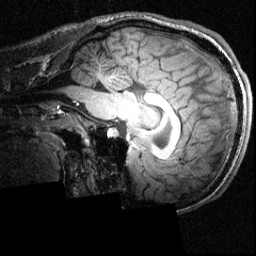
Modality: T1w
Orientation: sagittal
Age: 19
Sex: male
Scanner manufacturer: siemens
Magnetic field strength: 3.951 T
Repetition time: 1.5 s
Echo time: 0.00335 s